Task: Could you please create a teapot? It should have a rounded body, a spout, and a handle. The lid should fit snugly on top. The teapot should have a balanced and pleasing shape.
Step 251:
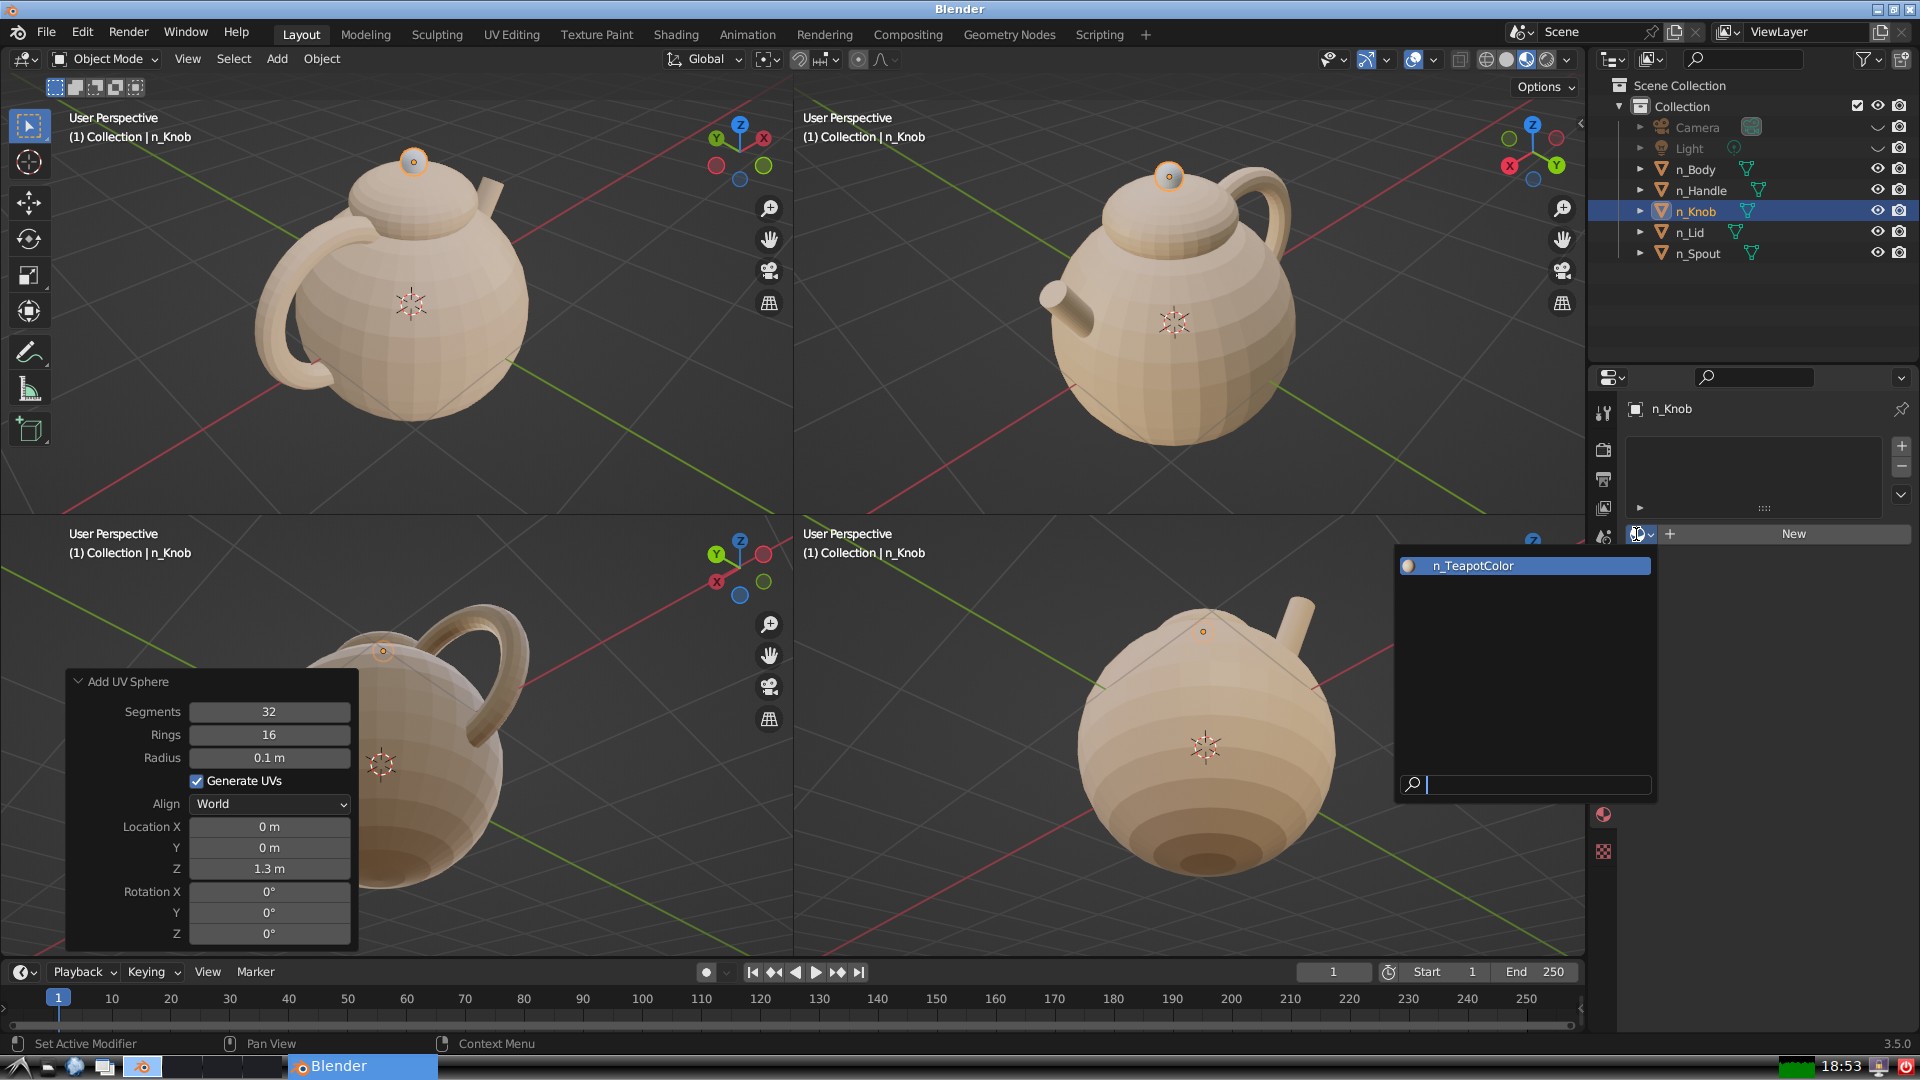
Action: input_text: n_TeapotColor